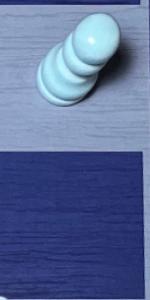
Label: Empty